Aerial crown-view tile of a tropical tree (Barro Colorado Island, Panama), acquired 20250715:
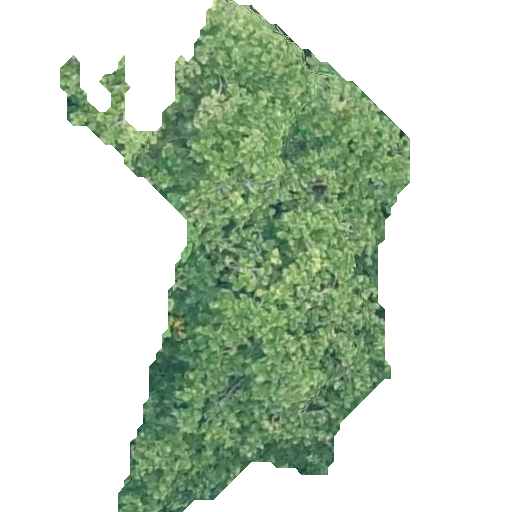
Species: Anacardium excelsum
GBIF accepted scientific name: Anacardium excelsum
Crown area: 149.125 m²